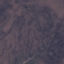
Land use / land cover: HerbaceousVegetation